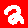
Digit: 2